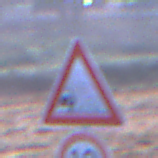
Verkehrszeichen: SplittSchotter
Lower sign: Geschwindigkeit10
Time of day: SunriseSunset
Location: Outdoor (Nature)
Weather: Clear
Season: NotSpecified
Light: Natural